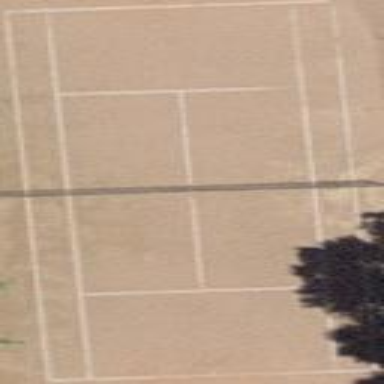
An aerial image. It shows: Tennis court in leisure pitch.